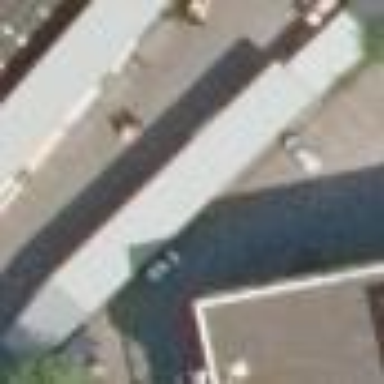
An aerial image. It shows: View of roof of building.